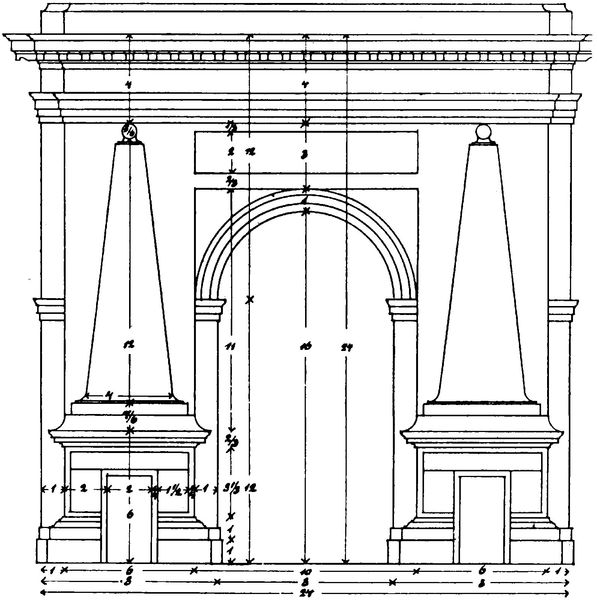
Titel: Porte Saint-Denis in Paris
Künstler: Francois Blondel
Standort: Paris, Porte Saint-Denis (EU - F)
Schlagwörter: frankreich, paris, pfeiler, skizze, säulen, tür, zeichnung, gebäude, architektur, sockel, stein, klassizismus, kamin, bogen, linien, pilaster, rundbogen, detail, zahlen, durchgang, monumental, hoch, striche, tor, eingang, antike, torbogen, linear, groß, schwarz weiss, entwurf, portal, sims, sarg, grab, portikus, obelisk, einfahrt, plan, porticus, tempel, antikisch, mamor, siegestor, monument, triumphbogen, riss, bauwerk, aufriss, maßstab, bauzeichnung, bauplan, architekt, architekturdetail, triumfbogen, maße, sarkophag, maß, anleitung, vermessung, mächtig, bauanleitung, technische zeichnung, architekturelement, einzug, obeliske, bemaßung, größenverhältnisse, basilisken, maßzeichnung, höhenangaben